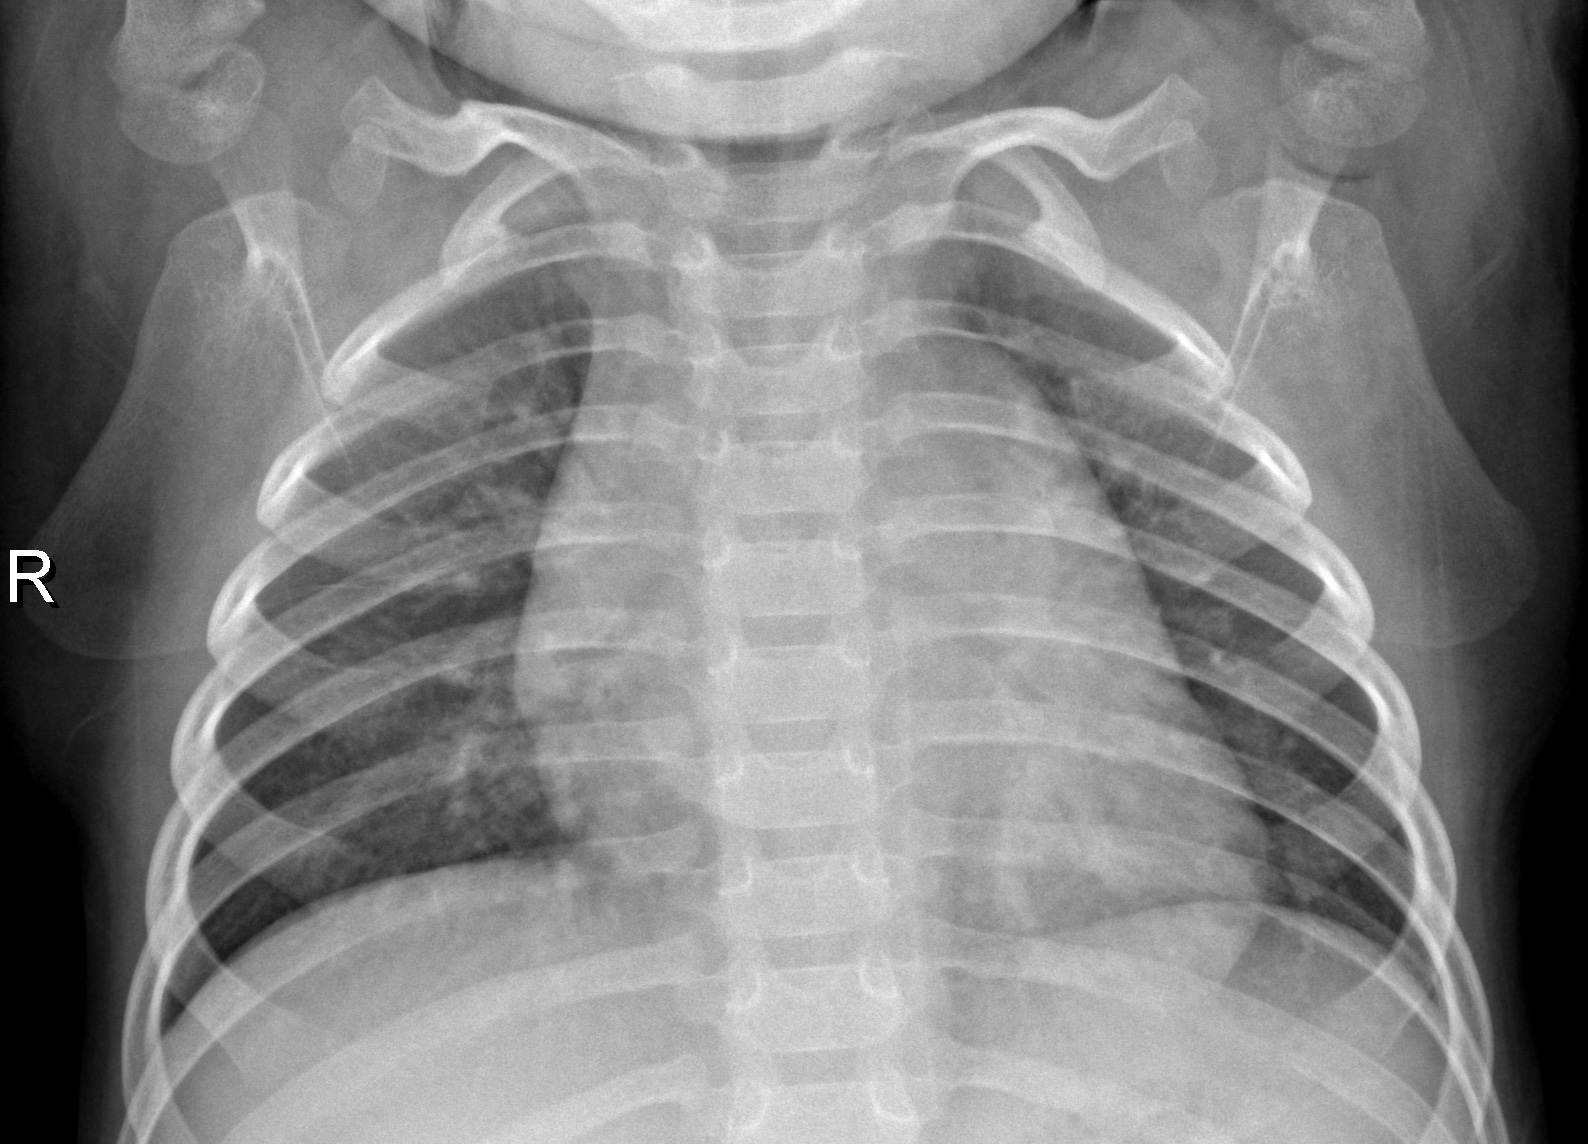
Diagnosis: NORMAL